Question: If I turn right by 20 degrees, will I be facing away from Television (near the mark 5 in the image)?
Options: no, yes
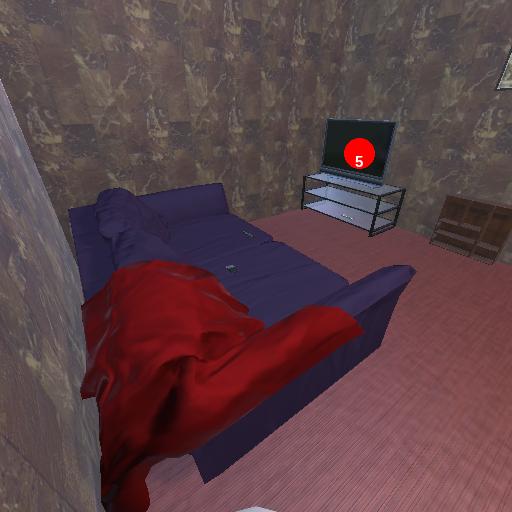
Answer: no